Question: I am new to Actionscript and I am creating a simple addition game where the player will click on numbers 1 through 9 on the bottom of the screen to solve an addition problem. Should I create individual buttons or movieclips on the bottom?
How do I add event listeners to the buttons/movieclips to be able to tell if the player clicked the second button as opposed to other buttons on the screen. Thank you!

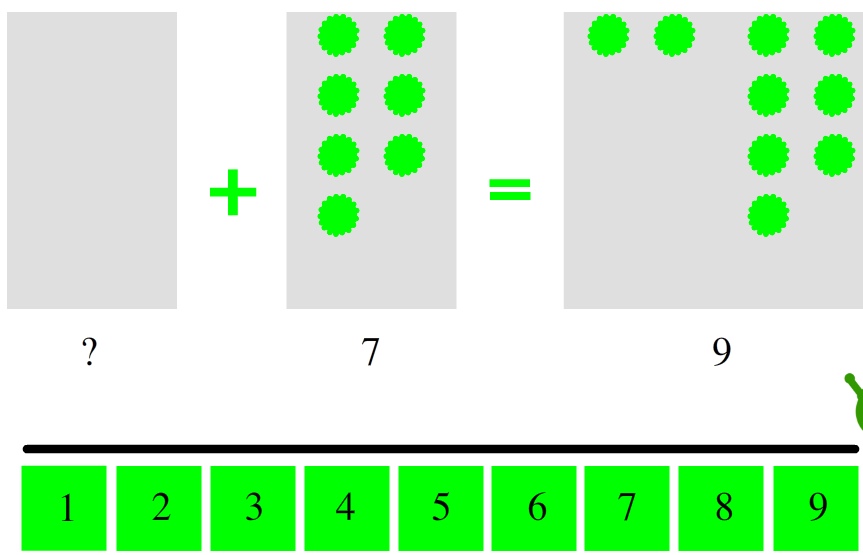
Answer: Pretty similar to Ronnie's solution (I was almost finished this so had to post) and it is tested:
'''
import flash.display.MovieClip;
import flash.text.TextField;
import flash.text.TextFieldAutoSize;
import flash.events.MouseEvent;
import flash.text.TextFormat;
var buttonCount = 9;
var buttonSize = 50;
var button:MovieClip;
var label:TextField;
for (var i:int = 0; i < buttonCount; i ++)
{
// Create a new MovieClip
button = new MovieClip();
// We'll use this in the event handler to identify which button was clicked
button.id = i + 1;
// Draw the background in the graphics prop of the MovieClip
button.graphics.beginFill(0x00ff00, 1);
button.graphics.drawRect(0, 0, buttonSize, buttonSize);
// Add event listener
button.addEventListener(MouseEvent.CLICK, this.clickHandler);
// Position the button
button.x = i * (buttonSize + 20); // Add some spacing
button.y = stage.stageHeight - buttonSize - 10;
// Add the button to the stage
addChild(button);
// Create the label for the button
label = new TextField();
label.text = button.id.toString();
label.selectable = false;
label.multiline = false;
label.autoSize = TextFieldAutoSize.LEFT;
label.setTextFormat(new TextFormat('Arial', 12, 0, true));
// Position the label in the centre of the button
label.x = (buttonSize - label.width) / 2;
label.y = (buttonSize - label.height) / 2;
// Add the label to the button MovieClip
button.addChild(label);
}
function clickHandler(event:MouseEvent):void
{
trace("Button clicked:", event.currentTarget.id);
}
'''